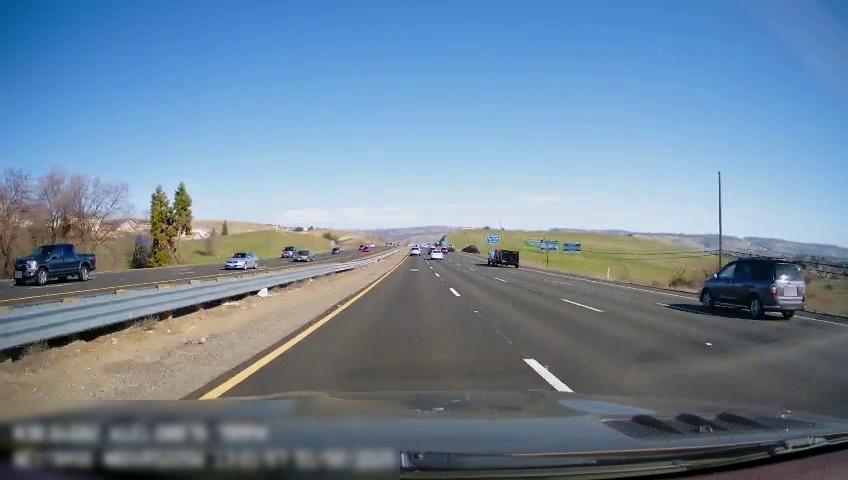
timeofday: Day
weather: Sunny
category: Drivable Space
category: Drivable Space
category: Vehicles | SUV
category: Vehicles | Truck
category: Vehicles | Car
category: Vehicles | SUV
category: Vehicles | Car
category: Vehicles | Car
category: Vehicles | Car
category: Vehicles | Other LV
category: Vehicles | Car
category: Vehicles | Van
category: Lanes | Current Lane
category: Lanes | Current Lane
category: Lanes | Alternate Lane
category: Lanes | Alternate Lane
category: Lanes | Alternate Lane
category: Lanes | Opposite Lane
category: Lanes | Opposite Lane